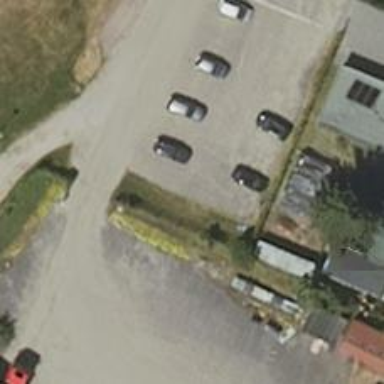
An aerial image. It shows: Recycling facility.